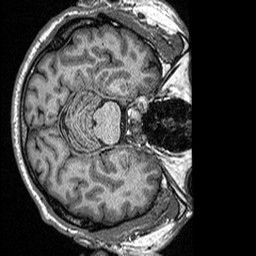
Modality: T1w
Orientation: axial
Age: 52
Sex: male
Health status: healthy
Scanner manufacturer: siemens
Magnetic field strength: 3 T
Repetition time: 2.3 s
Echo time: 0.00298 s